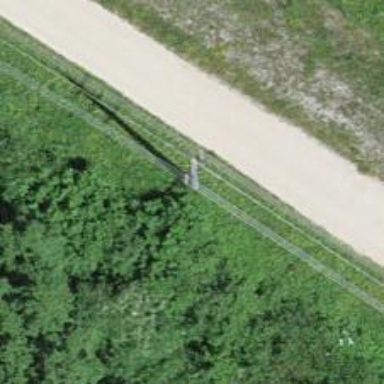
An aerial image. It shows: Power pole.